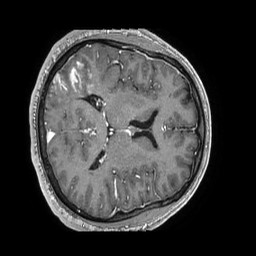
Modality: T1w
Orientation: axial
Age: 53
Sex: male
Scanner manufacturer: philips
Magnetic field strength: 1.5 T
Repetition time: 0.00752 s
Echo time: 0.003417 s